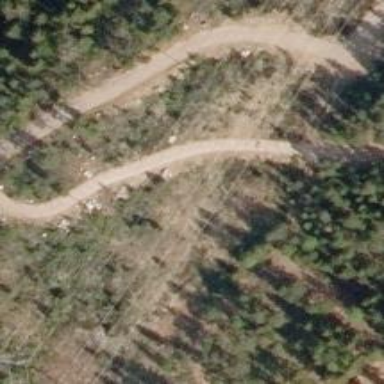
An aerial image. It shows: Footway with excellent trail visibility.